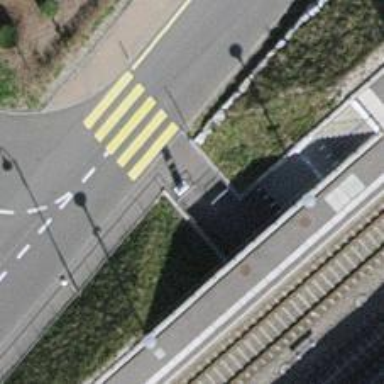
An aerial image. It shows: Guard rail.